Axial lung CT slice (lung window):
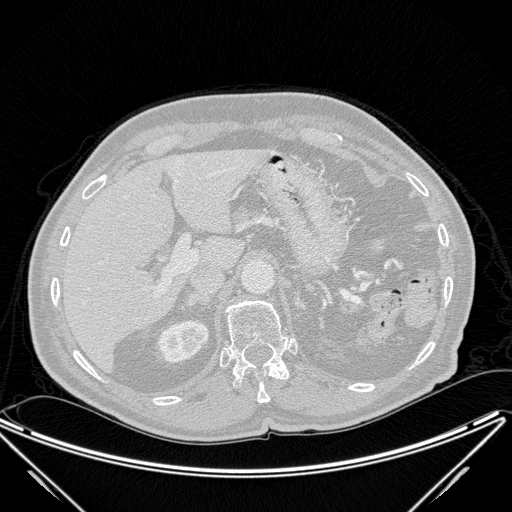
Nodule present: no